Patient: sex M, age 78
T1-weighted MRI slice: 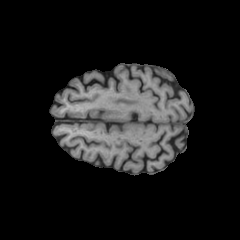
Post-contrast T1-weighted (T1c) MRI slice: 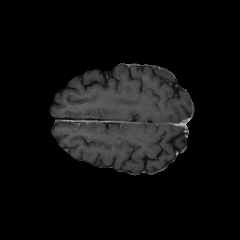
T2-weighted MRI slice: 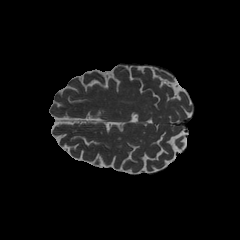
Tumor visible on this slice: no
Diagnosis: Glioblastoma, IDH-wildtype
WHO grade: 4